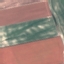
Label: AnnualCrop